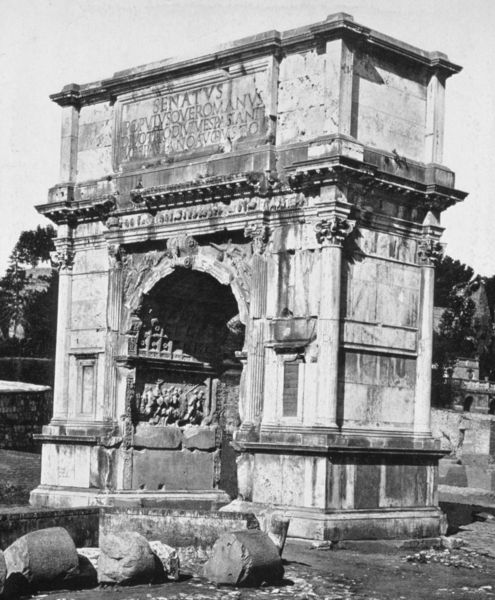
Titel: Arco di Tito (Ansicht Südosten)
Standort: Roma
Institution: Foro Romano
Schlagwörter: baum, gestein, himmel, schatten, weiß, bäume, grau, hell, hintergrund, licht, pfeiler, schwarz, säule, säulen, dach, gebäude, park, weg, alt, architektur, sockel, stein, steine, erde, brücke, sonne, boden, figur, decke, reiter, rund, turm, garten, kanneliert, relief, schrift, bogen, italien, fels, hecke, geröll, platz, pilaster, rundbogen, trümmer, tafel, inschrift, ornamente, durchgang, tor, foto, fotografie, photographie, bögen, ruine, antike, eckig, rechteck, torbogen, schwarzweiss, text, buchstaben, worte, ruinen, architrav, kapitelle, rom, kapitell, photo, fries, portal, römer, sims, triumph, gesims, eiss, schwarzw, antik, dunkle, fresken, kassetten, volute, korinthisch, reliefs, schief, gestürzt, aufnahme, pisa, antikisch, aufnahm, römisch, forum, forum romanum, siegestor, kapitel, friese, triumpfbogen, triumphbogen, dreckig, bauwerk, attika, inschriften, durchfahrt, latein, triumphtor, lateinisch, schlußstein, spolien, senat, mächtig, ausgrabung, zedern, beschädigt, scheinarchitektur, säulenreste, falsch, chatten, verkröpft, zustand, konstantin, teiter, romanum, bodens, reitet, titusbogen, gewölne, hlabsäulen, titut, widmungstafel, ostia, ruie, e, f, pharchitektur, senatus, romana, populusque, romanus, römische klassik, sent